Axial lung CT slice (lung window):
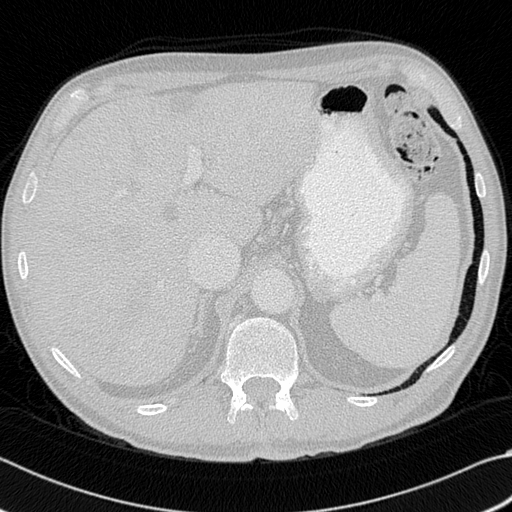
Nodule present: no